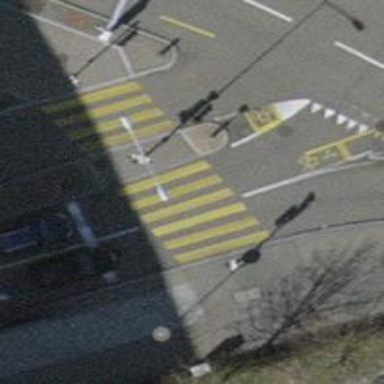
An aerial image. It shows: Zebra crossing with traffic signals. There is central island and zebra markings to aid pedestrians.